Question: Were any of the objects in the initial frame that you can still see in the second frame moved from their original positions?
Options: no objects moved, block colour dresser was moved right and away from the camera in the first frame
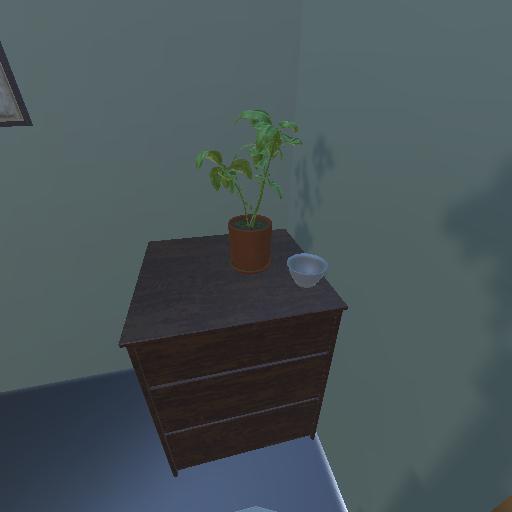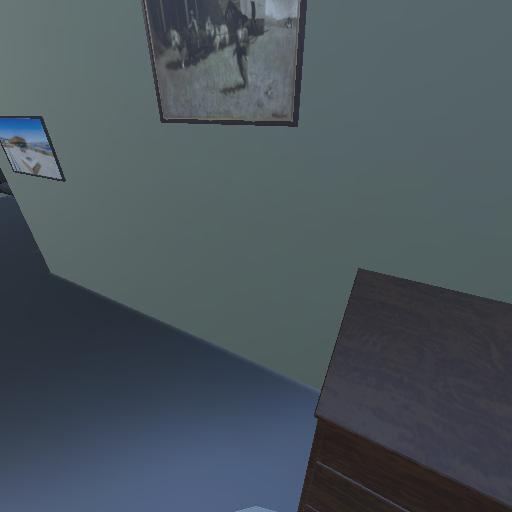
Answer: no objects moved